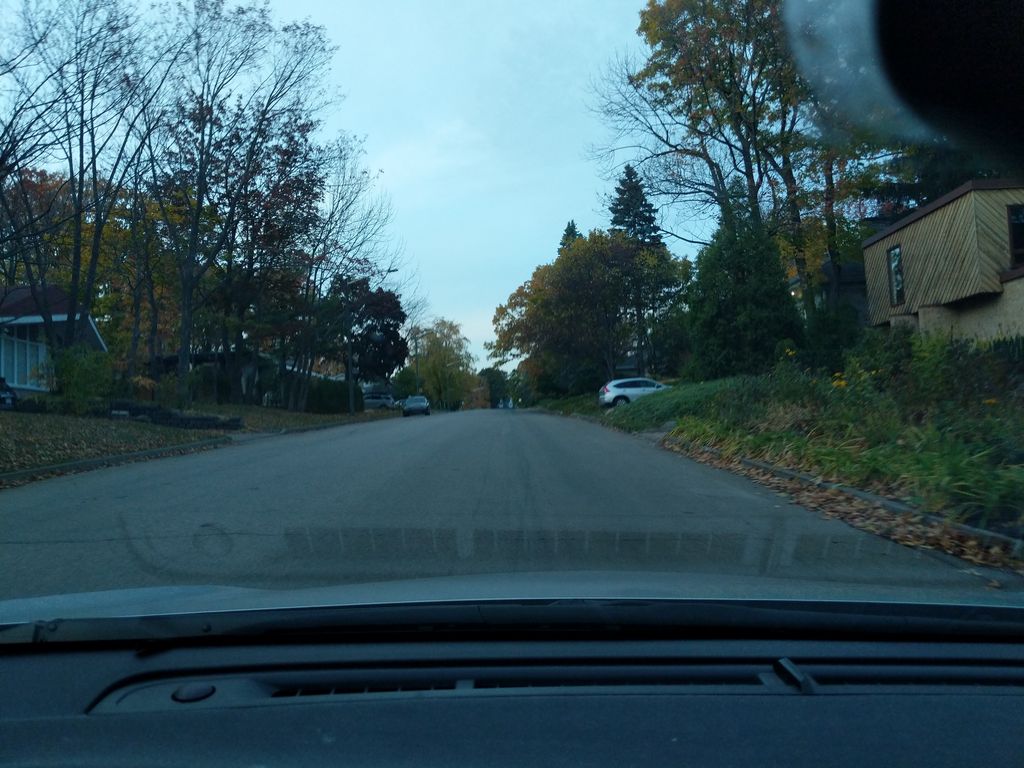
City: quebec_city